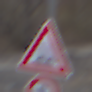
Verkehrszeichen: UnebeneFahrbahn
Zusatzzeichen unten: Geschwindigkeit5
Umgebung: Outdoor, Suburban
Tageszeit: MorningAfternoon
Wetter: Overcast
Licht: Natural
Jahreszeit: NotSpecified
Kontrast: LowContrast